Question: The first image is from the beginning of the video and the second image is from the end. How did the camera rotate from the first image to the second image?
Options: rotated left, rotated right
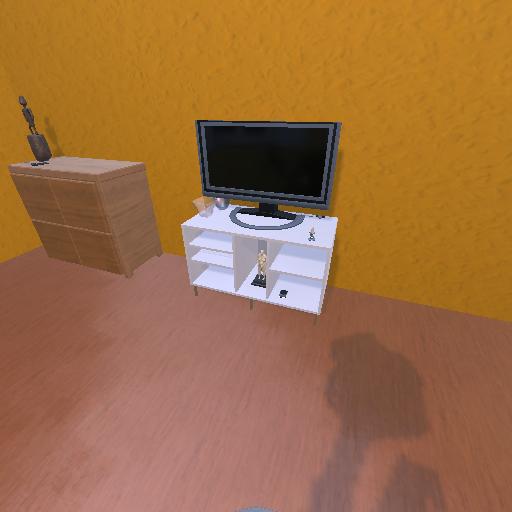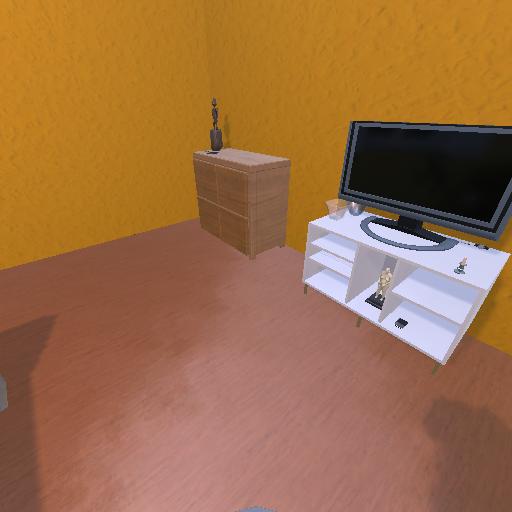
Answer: rotated left